Field crop: tomato
Growth stage: 2
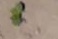
Species: solanum